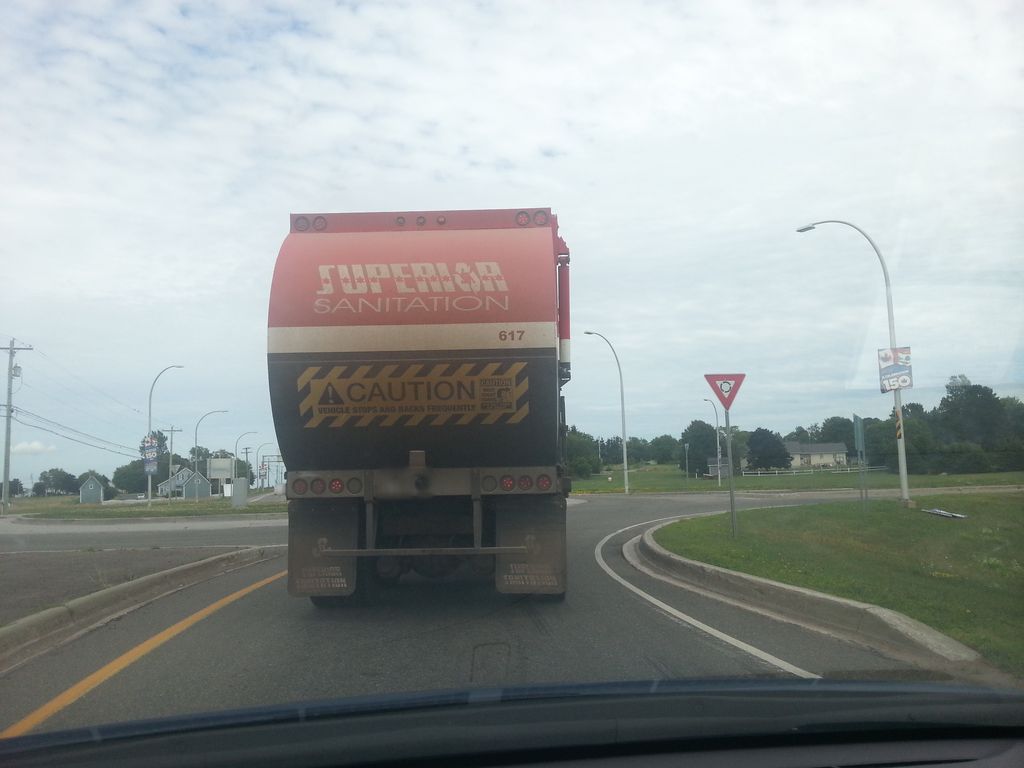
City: charlottetown